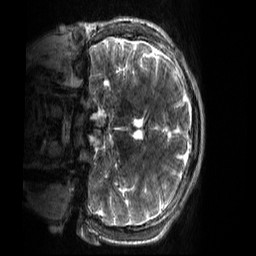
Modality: T2w
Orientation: coronal
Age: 20
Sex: male